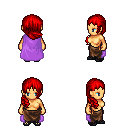
a pixel art fantasy rpg character, female body template, human, tanned skin, lavender cape, robe skirt, red right-swept hairstyle, ghillies, four views (front, back, left, right), 2x2 character sprite sheet, small pixel art, hard edges, no anti-aliasing